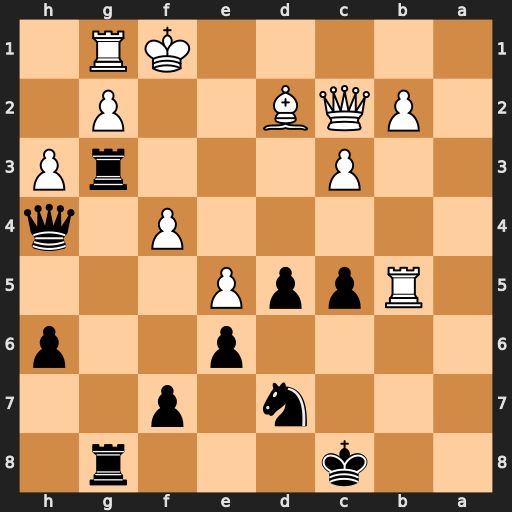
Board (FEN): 2k3r1/3n1p2/4p2p/1RppP3/5P1q/2P3rP/1PQB2P1/5KR1
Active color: b
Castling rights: -
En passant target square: -
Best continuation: Rf3+ gxf3 Qxh3+ Ke2 Qh2+ Kd1 Rxg1+